Question: This question has already been asked before, but the asker didn't provide enough information and left unanswered and I am curious about the program.
<URL>
I'm trying to do a sobel edge detection using both opencv and cuda library,
the sobel kernel for X direction is
'''
-1 0 1
-2 0 2
-1 0 1
'''
I have 3 files in my project
'''
main.cpp
CudaKernel.cu
CudaKernel.h
'''
'''
#include <stdlib.h>
#include <iostream>
#include <string.h>
#include <Windows.h>
#include <opencv2\core\core.hpp>
#include <opencv2\highgui\highgui.hpp>
#include <opencv2\gpu\gpu.hpp>
#include <cuda_runtime.h>
#include <cuda_gl_interop.h>
#include "CudaKernel.h"
using namespace cv;
using namespace std;
int main(int argc, char** argv)
{
IplImage* image;
try
{
image = cvLoadImage("4555472_460s.jpg", CV_LOAD_IMAGE_GRAYSCALE);
gpu::DeviceInfo info = gpu::getDevice();
cout << info.name() << endl;
cout << "Stream Processor : "<< info.multiProcessorCount() << endl;
cout << "Total Graphic Memory :" << info.totalMemory()/<PHONE> << " MB" << endl;
}
catch (const cv::Exception* ex)
{
cout << "Error: " << ex->what() << endl;
}
if(!image )
{
cout << "Could not open or find the image" << std::endl ;
return -1;
}
IplImage* image2=cvCreateImage(cvGetSize(image),IPL_DEPTH_32F,image->nChannels);
IplImage* image3=cvCreateImage(cvGetSize(image),IPL_DEPTH_32F,image->nChannels);
unsigned char * pseudo_input=(unsigned char *)image->imageData;
float *output=(float*)image2->imageData;
float *input=(float*)image3->imageData;
int s=image->widthStep/sizeof(float);
for(int w=0;w<=(image->height);w++)
for(int h=0;h<(image->width*image->nChannels);h++)
{
input[w*s+h]= pseudo_input[w*s+h];
}
Pixel *fagget = (unsigned char*) image->imageData;
kernelcall(input, output, image->width,image->height, image->widthStep);
// cv::namedWindow( "Display window", CV_WINDOW_AUTOSIZE );// Create a window for display.
cvShowImage( "Original Image", image ); // Show our image inside it.
cvShowImage("Sobeled Image", image2);
waitKey(0); // Wait for a keystroke in the window
return 0;
}
'''
'''
#include<cuda.h>
#include<iostream>
#include "CudaKernel.h"
using namespace std;
#define CudaSafeCall( err ) __cudaSafeCall( err, __FILE__, __LINE__ )
#define CudaCheckError() __cudaCheckError( __FILE__, __LINE__ )
#define checkCudaErrors(err) __checkCudaErrors (err, __FILE__, __LINE__)
texture <float,2,cudaReadModeElementType> tex1;
texture<unsigned char, 2> tex;
static cudaArray *array = NULL;
static cudaArray *cuArray = NULL;
//Kernel for x direction sobel
__global__ void implement_x_sobel(float* garbage,float* output,int width,int height,int widthStep)
{
int x=blockIdx.x*blockDim.x+threadIdx.x;
int y=blockIdx.y*blockDim.y+threadIdx.y;
float output_value=((0*tex2D(tex1,x,y))+(2*tex2D(tex1,x+1,y))+(-2*tex2D(tex1,x- 1,y))+(0*tex2D(tex1,x,y+1))+(1*tex2D(tex1,x+1,y+1))+(-1*tex2D(tex1,x-1,y+1))+ (1*tex2D(tex1,x+1,y-1))+(0*tex2D(tex1,x,y-1))+(-1*tex2D(tex1,x-1,y-1)));
output[y*widthStep+x]=output_value;
}
inline void __checkCudaErrors( cudaError err, const char *file, const int line )
{
if( cudaSuccess != err) {
fprintf(stderr, "%s(%i) : CUDA Runtime API error %d: %s.
",
file, line, (int)err, cudaGetErrorString( err ) );
exit(-1);
}
}
//Host Code
inline void __cudaSafeCall( cudaError err, const char *file, const int line )
{
#ifdef CUDA_ERROR_CHECK
if ( cudaSuccess != err )
{
printf("cudaSafeCall() failed at %s:%i : %s
",
file, line, cudaGetErrorString( err ) );
exit( -1 );
}
#endif
return;
}
inline void __cudaCheckError( const char *file, const int line )
{
#ifdef CUDA_ERROR_CHECK
cudaError err = cudaGetLastError();
if ( cudaSuccess != err )
{
printf("cudaCheckError() failed at %s:%i : %s
",
file, line, cudaGetErrorString( err ) );
exit( -1 );
}
#endif
return;
}
void kernelcall(float* input,float* output,int width,int height,int widthStep){
//cudaChannelFormatDesc channelDesc=cudaCreateChannelDesc(32,32,0,0,cudaChannelFormatKindFloat);
cudaChannelFormatDesc channelDesc = cudaCreateChannelDesc<float>();
//cudaArray *cuArray;
CudaSafeCall(cudaMallocArray(&cuArray,&channelDesc,width,height));
cudaMemcpyToArray(cuArray,0,0,input,widthStep*height,cudaMemcpyHostToDevice);
tex1.addressMode[0]=cudaAddressModeClamp;
tex1.addressMode[1]=cudaAddressModeClamp;
tex1.filterMode=cudaFilterModeLinear;
cudaBindTextureToArray(tex1,cuArray,channelDesc);
tex1.normalized=false;
float * D_output_x;
float * garbage=NULL;
CudaSafeCall(cudaMalloc(&D_output_x,widthStep*height));
dim3 blocksize(16,16);
dim3 gridsize;
gridsize.x=(width+blocksize.x-1)/blocksize.x;
gridsize.y=(height+blocksize.y-1)/blocksize.y;
implement_x_sobel<<<gridsize,blocksize>>>(garbage,D_output_x,width,height,widthStep/sizeof(float));
cudaThreadSynchronize();
CudaCheckError();
CudaSafeCall(cudaMemcpy(output,D_output_x,height*widthStep,cudaMemcpyDeviceToHost));
cudaFree(D_output_x);
cudaFree(garbage);
cudaFreeArray(cuArray);
}
'''
the result is really messed up, it didnt look like the original image at all

I changed some line of the code to
'''
float *pseudo_input=(float *)image->imageData;
float *output=(float*)image2->imageData;
float *input=(float*)image3->imageData;
float *inputnormalized=(float *)image4->imageData;
int s=image->widthStep/sizeof(float);
for(int w=0;w<=(image->height);w++)
for(int h=0;h<(image->width*image->nChannels);h++)
{
input[w*s+h]= pseudo_input[w*s+h];
}
kernelcall(input, output, image->width,image->height, image->widthStep);
cvNormalize(input,inputnormalized,0,255,NORM_MINMAX, CV_8UC1);
cvShowImage( "Original Image", image ); // Show our image inside it.
cvShowImage("Sobeled Image", image2);
'''
But now I get an unhandled exception error.
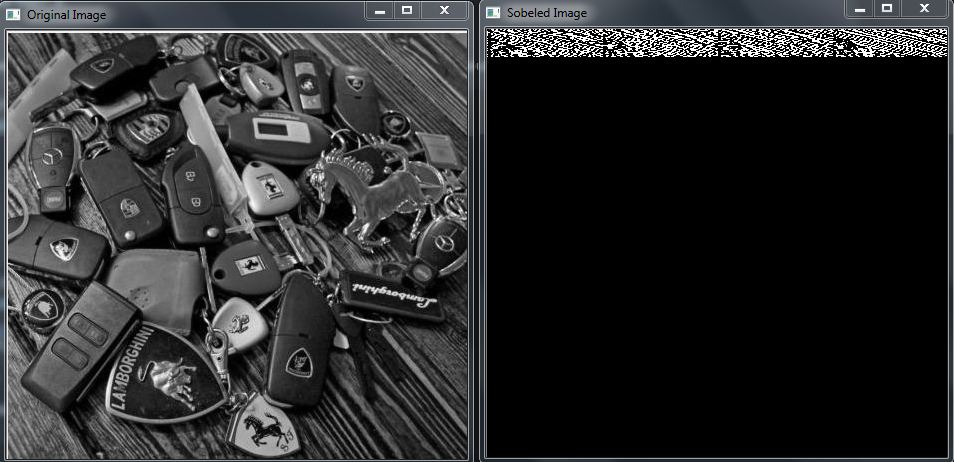
Answer: OpenCV rule number 1:
> Never access the image data directly through the underlying data pointer unless
absolutely necessary, e.g copying data to GPU. Reference (Me :p)
1. Instead of converting the image by looping through the image data pointer, use cvConvert to change image data type. Looping is very much prone to error.
2. When calling the function named kernelcall, you are passing the data pointer of float images, but passing the widthStep of the original 8 bit image. This is the main cause of erronous results as it will result in incorrect indexing inside the kernel.
3. When performing memory copy between 2 pitched pointers which have different widthSteps, ALWAYS use 2D memory copy functions available in CUDA Runtime, e.g. cudaMemcpy2D, cudaMemcpy2DToArray etc. In your case, the cuArray has unknown widthstep internally, and the input IplImage has different widthStep than that of cuArray .
4. Avoid unnecessary headers, assignments and identifier declaration.
5. Add bound checks inside the CUDA kernel, so that only those threads perform memory read/write which fall inside the image. It may cause a little divergence, but its better than invalid memory read/writes.
# Revised Code (Tested):
'''
#include <iostream>
#include <opencv2/opencv.hpp>
#include "CudaKernel.h"
using namespace cv;
using namespace std;
int main(int argc, char** argv)
{
IplImage* image;
image = cvLoadImage("4555472_460s.jpg", CV_LOAD_IMAGE_GRAYSCALE);
if(!image )
{
cout << "Could not open or find the image" << std::endl;
return -1;
}
IplImage* image2 = cvCreateImage(cvGetSize(image),IPL_DEPTH_32F,image->nChannels);
IplImage* image3 = cvCreateImage(cvGetSize(image),IPL_DEPTH_32F,image->nChannels);
//Convert the input image to float
cvConvert(image,image3);
float *output = (float*)image2->imageData;
float *input = (float*)image3->imageData;
kernelcall(input, output, image->width,image->height, image3->widthStep);
//Normalize the output values from 0.0 to 1.0
cvScale(image2,image2,1.0/255.0);
cvShowImage("Original Image", image );
cvShowImage("Sobeled Image", image2);
cvWaitKey(0);
return 0;
}
'''
'''
#include<cuda.h>
#include<iostream>
#include "CudaKernel.h"
using namespace std;
#define CudaSafeCall( err ) __cudaSafeCall( err, __FILE__, __LINE__ )
#define CudaCheckError() __cudaCheckError( __FILE__, __LINE__ )
#define checkCudaErrors(err) __checkCudaErrors (err, __FILE__, __LINE__)
texture <float,2,cudaReadModeElementType> tex1;
static cudaArray *cuArray = NULL;
//Kernel for x direction sobel
__global__ void implement_x_sobel(float* output,int width,int height,int widthStep)
{
int x = blockIdx.x * blockDim.x + threadIdx.x;
int y = blockIdx.y * blockDim.y + threadIdx.y;
//Make sure that thread is inside image bounds
if(x<width && y<height)
{
float output_value = (-1*tex2D(tex1,x-1,y-1)) + (0*tex2D(tex1,x,y-1)) + (1*tex2D(tex1,x+1,y-1))
+ (-2*tex2D(tex1,x-1,y)) + (0*tex2D(tex1,x,y)) + (2*tex2D(tex1,x+1,y))
+ (-1*tex2D(tex1,x-1,y+1)) + (0*tex2D(tex1,x,y+1)) + (1*tex2D(tex1,x+1,y+1));
output[y*widthStep+x]=output_value;
}
}
inline void __checkCudaErrors( cudaError err, const char *file, const int line )
{
if( cudaSuccess != err) {
fprintf(stderr, "%s(%i) : CUDA Runtime API error %d: %s.
",
file, line, (int)err, cudaGetErrorString( err ) );
exit(-1);
}
}
//Host Code
inline void __cudaSafeCall( cudaError err, const char *file, const int line )
{
#ifdef CUDA_ERROR_CHECK
if ( cudaSuccess != err )
{
printf("cudaSafeCall() failed at %s:%i : %s
",
file, line, cudaGetErrorString( err ) );
exit( -1 );
}
#endif
return;
}
inline void __cudaCheckError( const char *file, const int line )
{
#ifdef CUDA_ERROR_CHECK
cudaError err = cudaGetLastError();
if ( cudaSuccess != err )
{
printf("cudaCheckError() failed at %s:%i : %s
",
file, line, cudaGetErrorString( err ) );
exit( -1 );
}
#endif
return;
}
void kernelcall(float* input,float* output,int width,int height,int widthStep)
{
cudaChannelFormatDesc channelDesc = cudaCreateChannelDesc<float>();
CudaSafeCall(cudaMallocArray(&cuArray,&channelDesc,width,height));
//Never use 1D memory copy if host and device pointers have different widthStep.
// You don't know the width step of CUDA array, so its better to use cudaMemcpy2D...
cudaMemcpy2DToArray(cuArray,0,0,input,widthStep,width * sizeof(float),height,cudaMemcpyHostToDevice);
cudaBindTextureToArray(tex1,cuArray,channelDesc);
float * D_output_x;
CudaSafeCall(cudaMalloc(&D_output_x,widthStep*height));
dim3 blocksize(16,16);
dim3 gridsize;
gridsize.x=(width+blocksize.x-1)/blocksize.x;
gridsize.y=(height+blocksize.y-1)/blocksize.y;
implement_x_sobel<<<gridsize,blocksize>>>(D_output_x,width,height,widthStep/sizeof(float));
cudaThreadSynchronize();
CudaCheckError();
//Don't forget to unbind the texture
cudaUnbindTexture(tex1);
CudaSafeCall(cudaMemcpy(output,D_output_x,height*widthStep,cudaMemcpyDeviceToHost));
cudaFree(D_output_x);
cudaFreeArray(cuArray);
}
'''